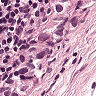
Metastatic tissue present: yes